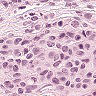
Metastatic tissue present: no